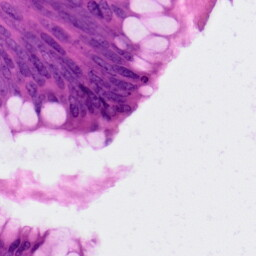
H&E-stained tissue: Colon